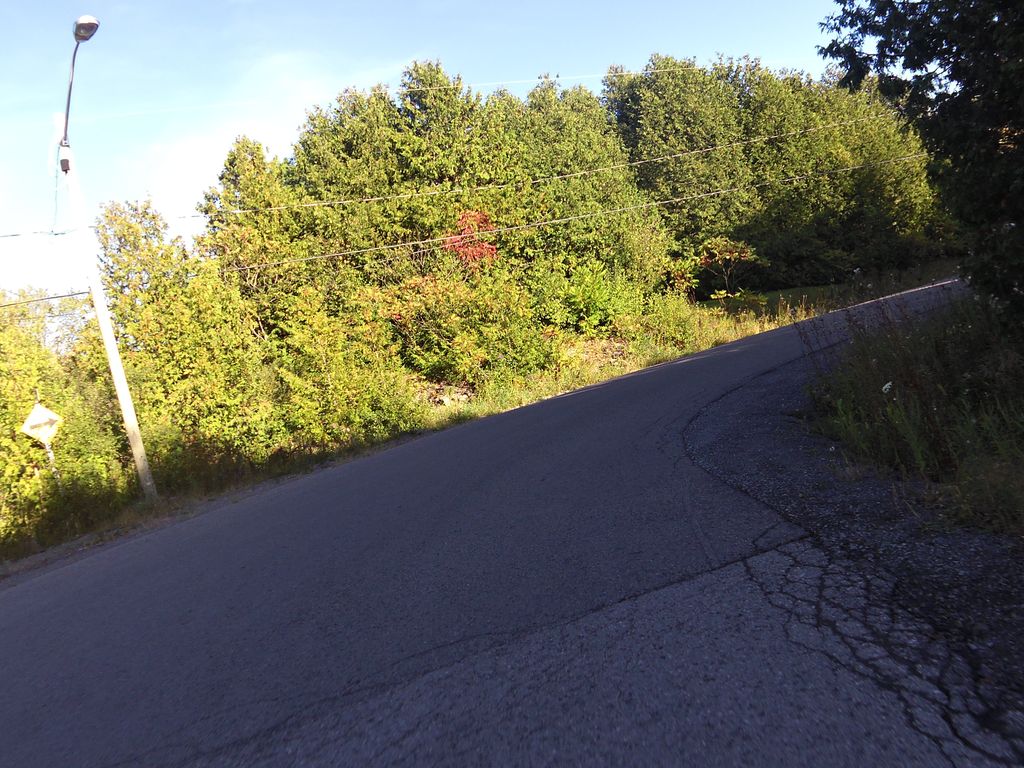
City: ottawa-gatineau